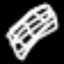
Label: The Eiffel Tower